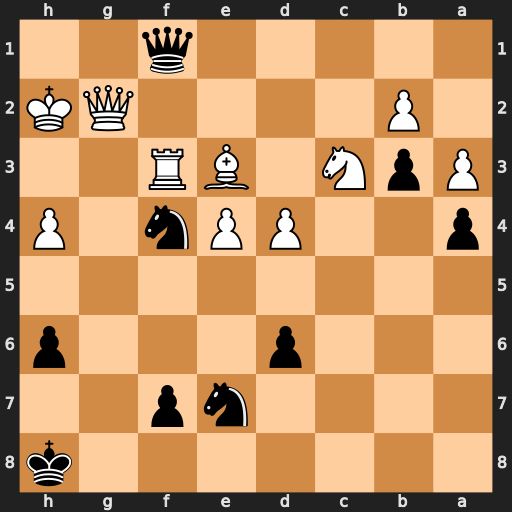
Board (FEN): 7k/4np2/3p3p/8/p2PPn1P/PpN1BR2/1P4QK/5q2
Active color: b
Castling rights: -
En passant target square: -
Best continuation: Qxg2#